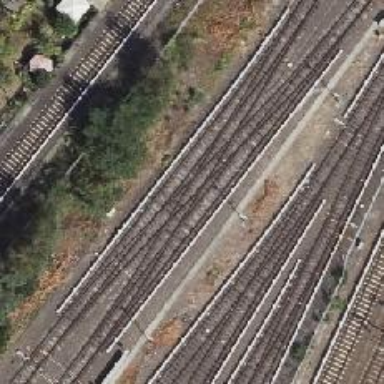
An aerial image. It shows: Yard serving the electrified light rail system.